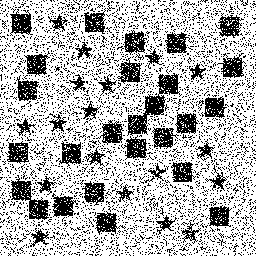
Squares: 26
Triangles: 0
Stars: 18
Total shapes: 44